Field crop: tomato
Growth stage: 1
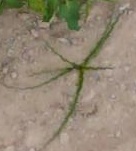
Species: cyperus